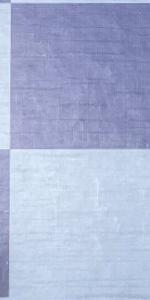
Label: Empty